Interaction volume radius: 10 \u00c5
Interaction volume height: 10 \u00c5
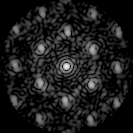
Disorder parameter: 0.3805